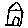
Label: house